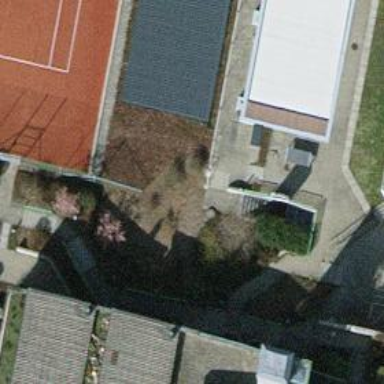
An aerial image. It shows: Sports centre dedicated to swimming activities.